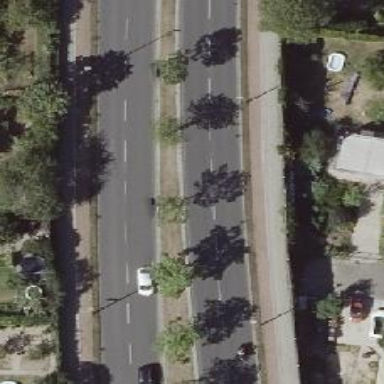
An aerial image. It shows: Beautiful avenue lined with deciduous broadleaved trees.